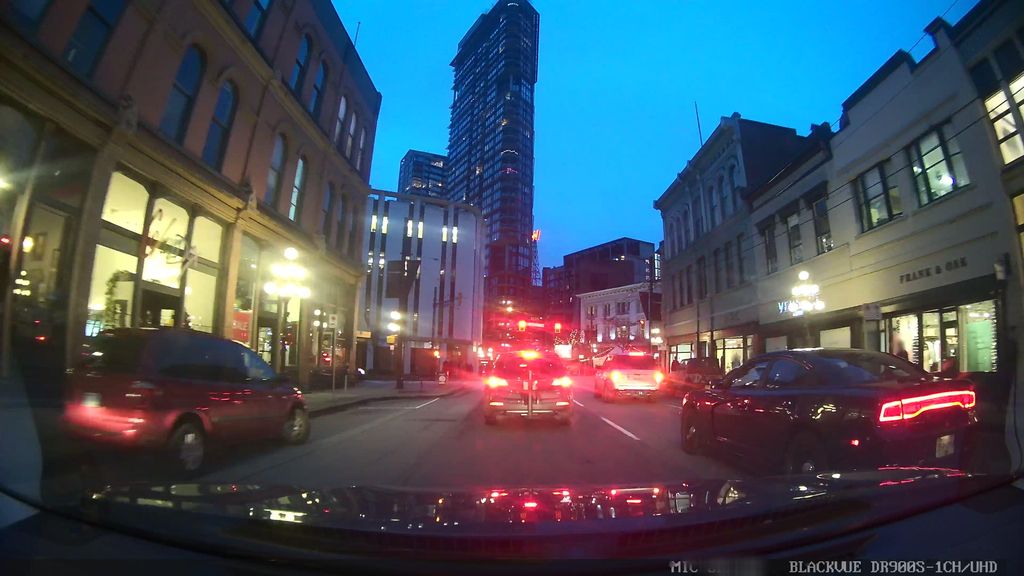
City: vancouver